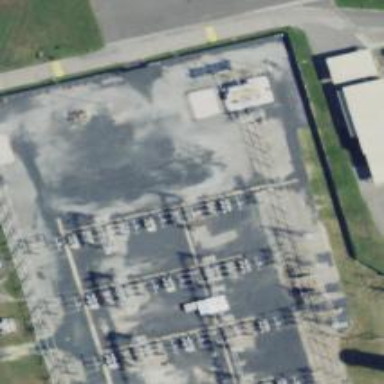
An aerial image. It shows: Switch used for power control.